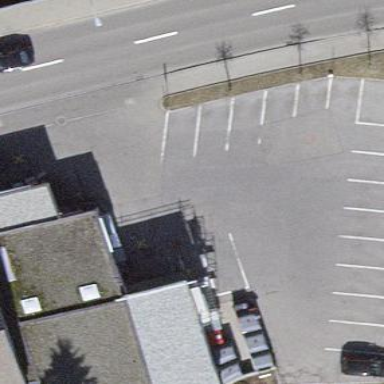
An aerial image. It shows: Parking area with asphalt surface.